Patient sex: M
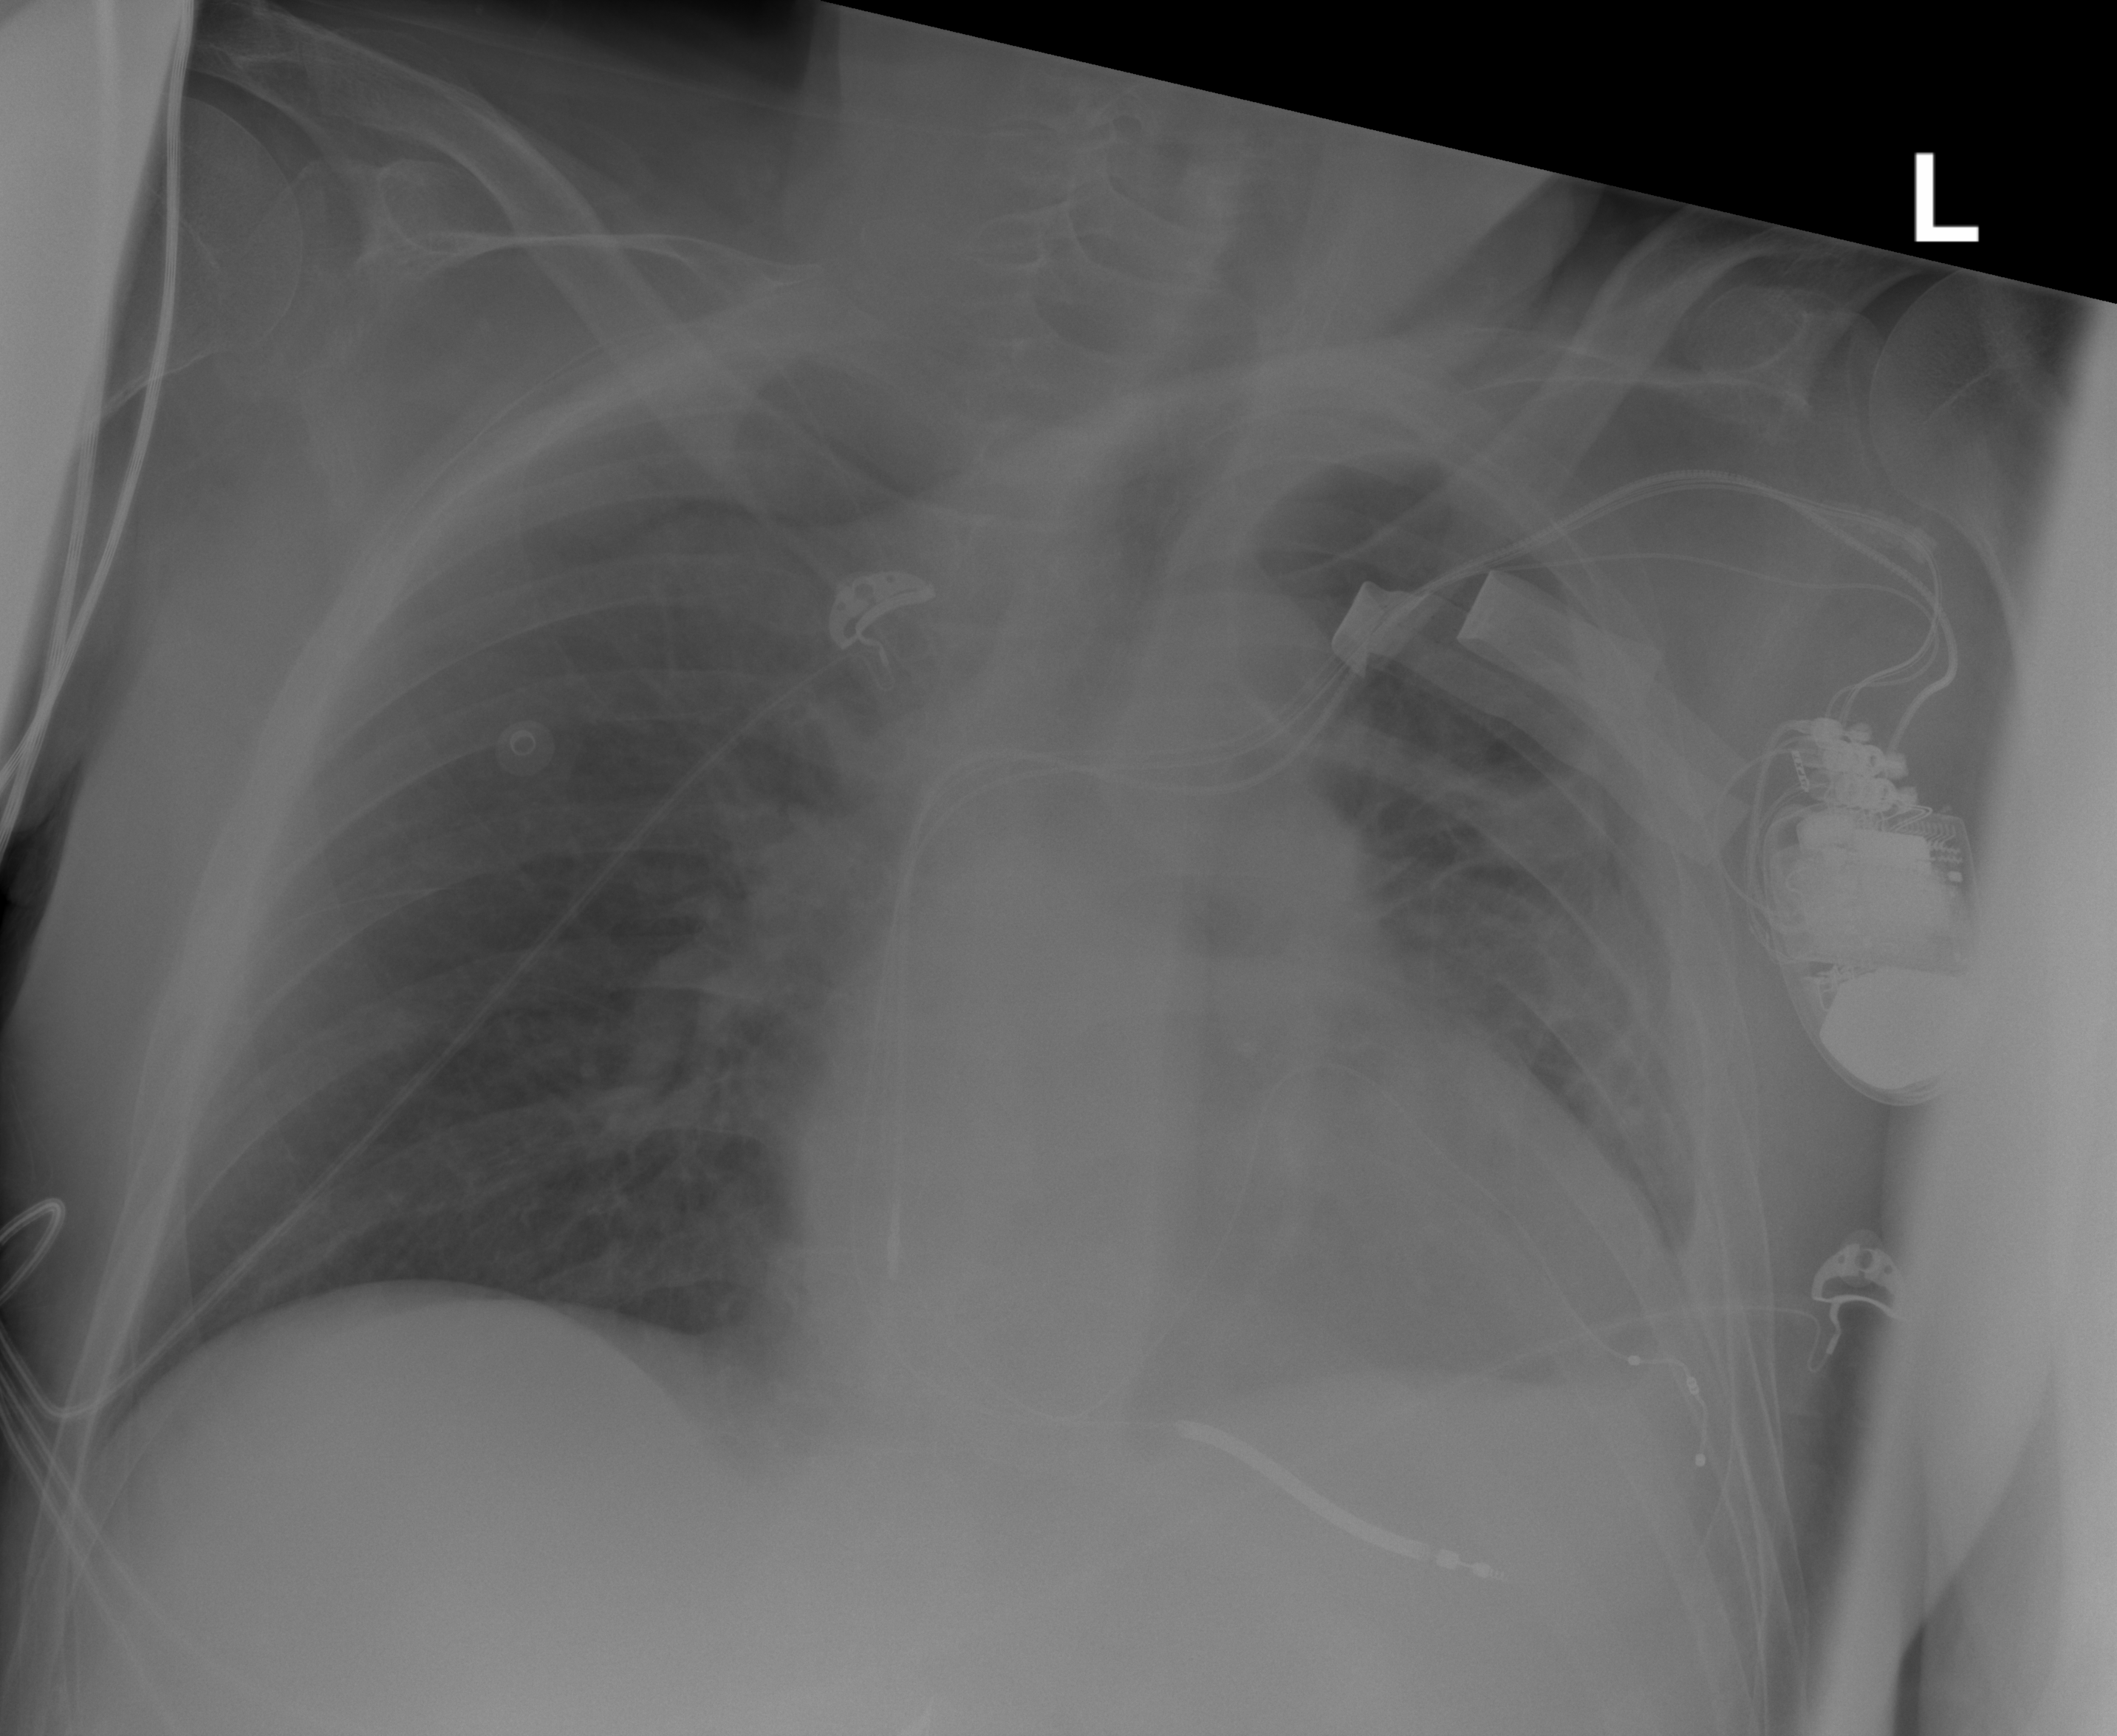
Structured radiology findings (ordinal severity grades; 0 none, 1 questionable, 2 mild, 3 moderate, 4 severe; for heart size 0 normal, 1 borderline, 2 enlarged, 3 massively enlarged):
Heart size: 2
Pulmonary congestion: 0
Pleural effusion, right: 0
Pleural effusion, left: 2
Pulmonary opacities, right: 0
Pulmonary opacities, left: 2
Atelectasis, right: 0
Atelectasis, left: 2